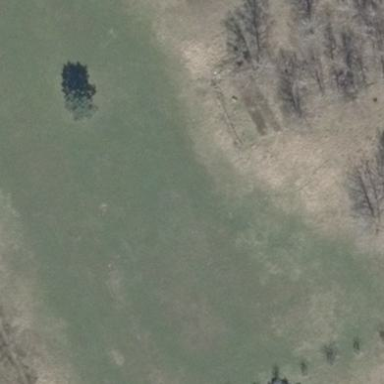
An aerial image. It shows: Beautiful meadow.